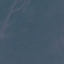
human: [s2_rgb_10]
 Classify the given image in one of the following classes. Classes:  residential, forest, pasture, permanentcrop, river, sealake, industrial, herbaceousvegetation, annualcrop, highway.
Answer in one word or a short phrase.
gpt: SeaLake